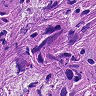
Metastatic tissue present: yes